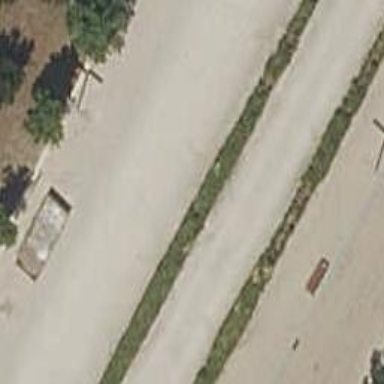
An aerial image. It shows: Dirt footway.